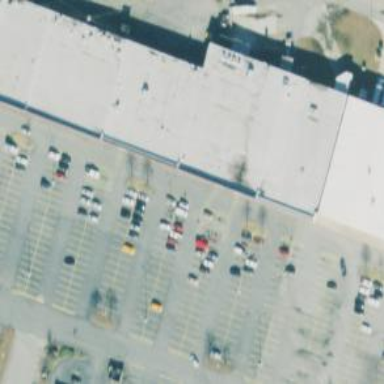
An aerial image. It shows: Supermarket.